Aerial crown-view tile of a tropical tree (Barro Colorado Island, Panama), acquired 20250317:
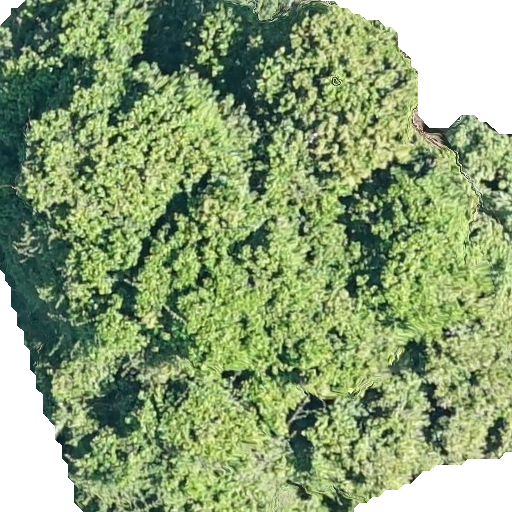
Species: Prioria copaifera
GBIF accepted scientific name: Prioria copaifera
Crown area: 404.258 m²